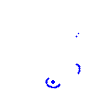
Particle: proton